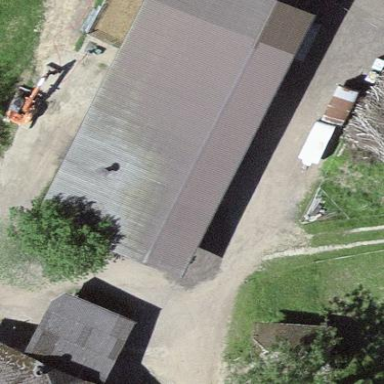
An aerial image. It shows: Group of garages.